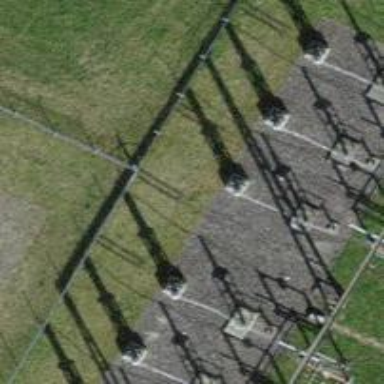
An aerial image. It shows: Switch for power supply.